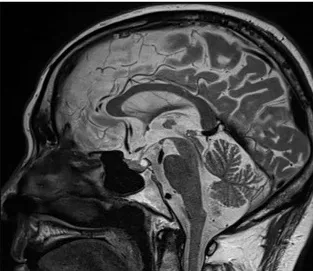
Pituitary MRI (C) showing a Rathke cyst in the posterior pituitary gland with high signal intensity on T2WI.
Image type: radiology (mri)